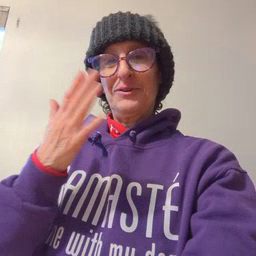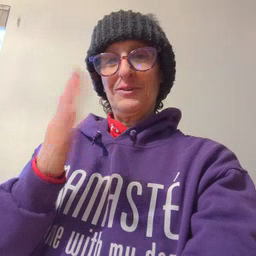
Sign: book